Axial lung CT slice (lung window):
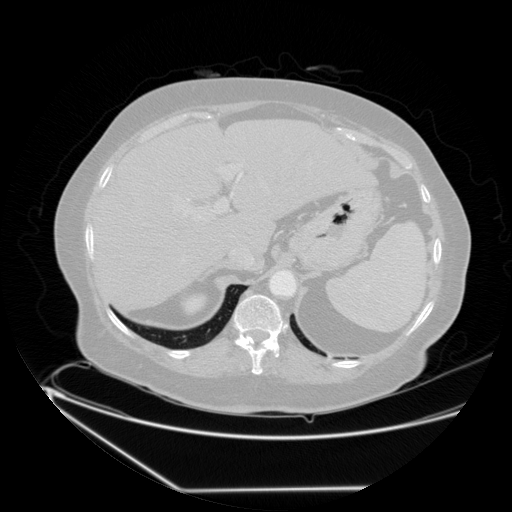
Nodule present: no